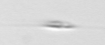
Label: Cylindrotheca_morphotype1